Interaction volume radius: 5 \u00c5
Interaction volume height: 30 \u00c5
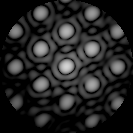
Disorder parameter: 0.08071